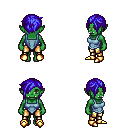
a pixel art fantasy rpg character, female body template, orc, green skin, blue vest, gold greaves, blue pixie cut hairstyle, gold boots, four views (front, back, left, right), 2x2 character sprite sheet, small pixel art, hard edges, no anti-aliasing